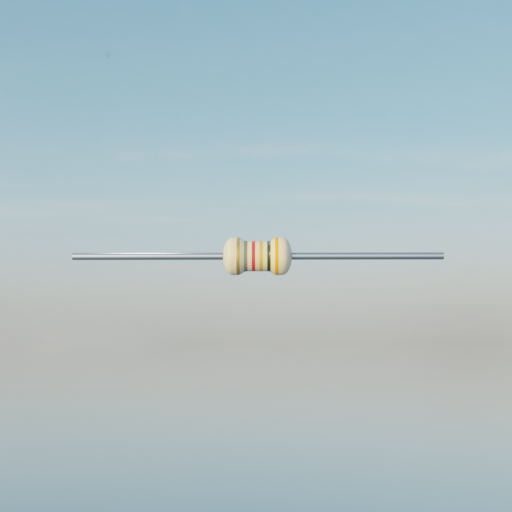
Resistor colour bands (in order): gold, gray, red, gold, black, orange